Field crop: maize
Growth stage: 2
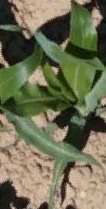
Species: maize